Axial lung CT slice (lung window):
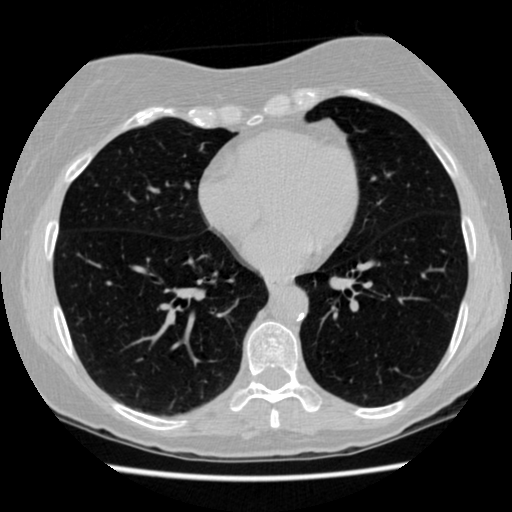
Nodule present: no